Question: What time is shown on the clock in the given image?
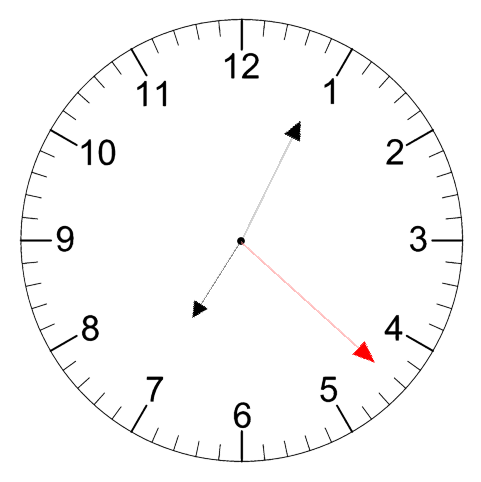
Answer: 07:04:22